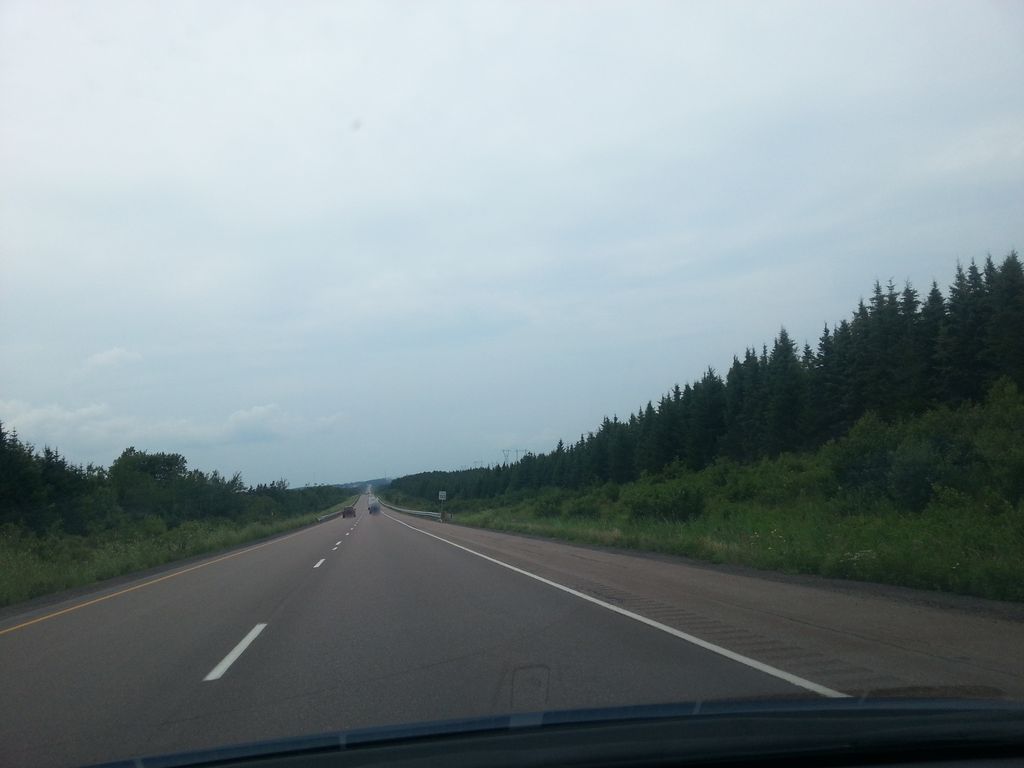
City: charlottetown